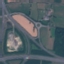
Land use / land cover: Highway